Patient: sex M, age 48
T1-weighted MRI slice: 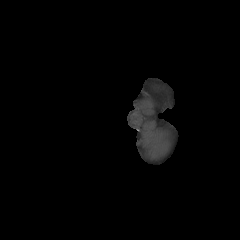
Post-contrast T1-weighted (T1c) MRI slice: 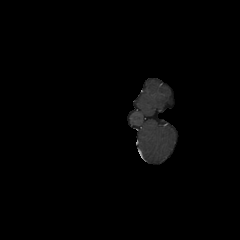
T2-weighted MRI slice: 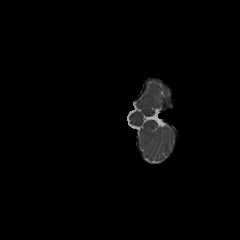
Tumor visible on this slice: no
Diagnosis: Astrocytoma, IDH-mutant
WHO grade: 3